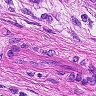
Metastatic tissue present: yes